Question: Im making a responsive site. I have 3 divs (.block) that I need to sit along side each other horizontally.
When the screen is wide enough this is easy to achieve. However when I make the browser more narrow the third div (3) wraps onto the next line but what I want is for all of the div.blocks to wrap to the next line.

Can this be done without media queries? I want CSS that will keep working if the width of the elements is dynamic.
<URL>
'''
<div class="other-block">
Other block
</div>
<div class="cont1">
<div class="block">1</div>
<div class="block">2</div>
<div class="block">3</div>
</div>
.cont {
width: 25%;
}
.block {
float: left;
border: 1px solid green;
width: 70px;
height: 70px;
}
.other-block {
height: 70px;
width: 300px;
border: 1px solid red;
float: left;
}
'''
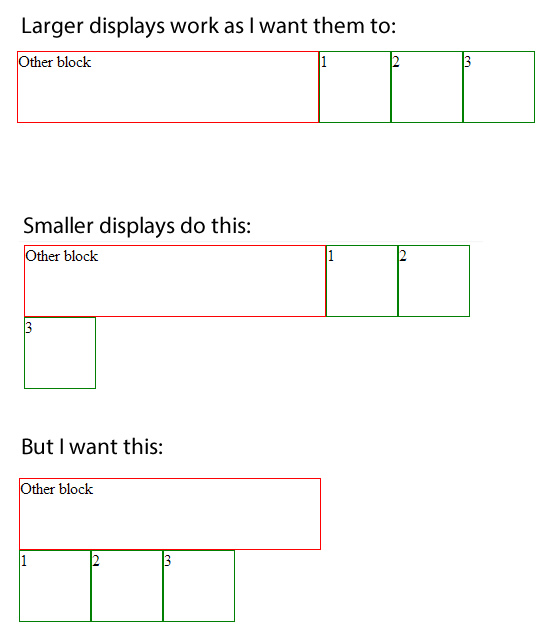
Answer: What about float '.cont1' too :
'''
.cont1 {
float:left;
}
'''
The <URL>